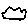
Label: cloud